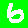
Digit: 6